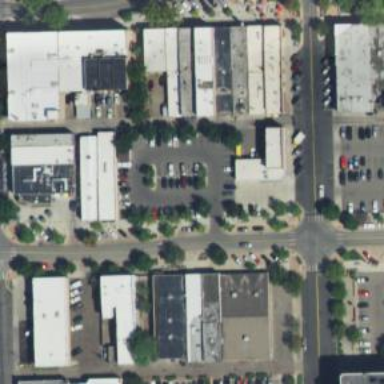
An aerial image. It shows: Parking space is available.